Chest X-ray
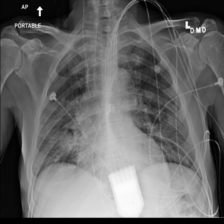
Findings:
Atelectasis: negative
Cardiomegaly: negative
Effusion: negative
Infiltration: negative
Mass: negative
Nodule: negative
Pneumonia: negative
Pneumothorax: negative
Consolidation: negative
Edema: negative
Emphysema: negative
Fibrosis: negative
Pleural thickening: negative
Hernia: negative